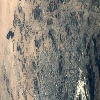
Label: land